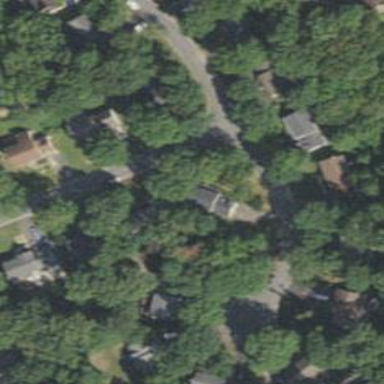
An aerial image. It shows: Driveway.